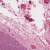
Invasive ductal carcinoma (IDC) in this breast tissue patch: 0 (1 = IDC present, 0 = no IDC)